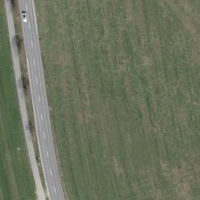
EUNIS habitat code: 25
Species observed at this site:
Vicia sepium